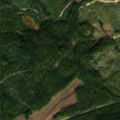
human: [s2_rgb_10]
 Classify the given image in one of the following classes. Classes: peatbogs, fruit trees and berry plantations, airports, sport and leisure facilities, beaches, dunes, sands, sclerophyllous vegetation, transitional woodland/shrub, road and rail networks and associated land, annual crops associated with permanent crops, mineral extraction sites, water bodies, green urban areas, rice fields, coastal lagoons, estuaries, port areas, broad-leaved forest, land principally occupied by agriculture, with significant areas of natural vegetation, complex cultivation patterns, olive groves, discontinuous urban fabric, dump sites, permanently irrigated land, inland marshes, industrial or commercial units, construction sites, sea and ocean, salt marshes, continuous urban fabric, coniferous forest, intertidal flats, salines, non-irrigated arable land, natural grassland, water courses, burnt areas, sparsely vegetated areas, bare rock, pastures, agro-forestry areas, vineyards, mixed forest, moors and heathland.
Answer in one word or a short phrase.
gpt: coniferous forest, transitional woodland/shrub